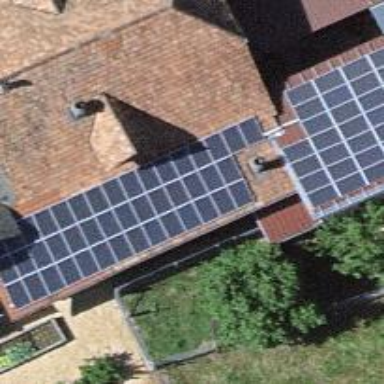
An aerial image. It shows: Solar power generator utilizing photovoltaic technology with solar photovoltaic panels.